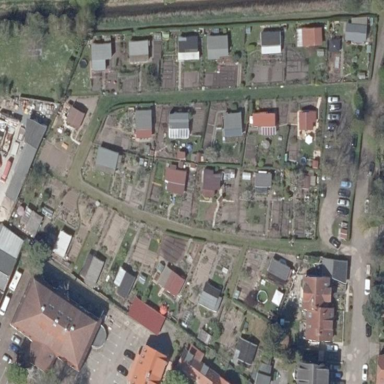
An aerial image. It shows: Area designated for allotments.